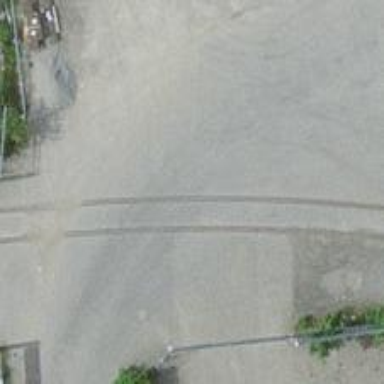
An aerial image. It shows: Abandoned railway yard.